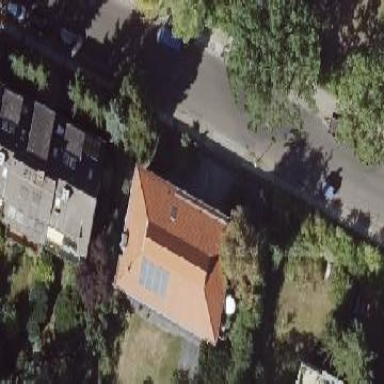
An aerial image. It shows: House with hipped roof.